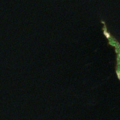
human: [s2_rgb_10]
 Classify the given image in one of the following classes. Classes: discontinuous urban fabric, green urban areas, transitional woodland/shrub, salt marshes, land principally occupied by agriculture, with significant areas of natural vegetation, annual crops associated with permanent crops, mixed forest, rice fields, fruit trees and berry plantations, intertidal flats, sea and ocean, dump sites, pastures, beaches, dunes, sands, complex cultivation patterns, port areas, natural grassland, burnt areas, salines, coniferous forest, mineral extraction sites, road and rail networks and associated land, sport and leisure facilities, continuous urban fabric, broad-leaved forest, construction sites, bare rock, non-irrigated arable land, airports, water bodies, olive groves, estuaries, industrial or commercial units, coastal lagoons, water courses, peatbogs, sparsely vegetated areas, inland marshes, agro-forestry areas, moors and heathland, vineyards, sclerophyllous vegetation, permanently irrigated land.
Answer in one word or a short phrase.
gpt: coniferous forest, water bodies